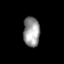
Tissue: lung
Cell type: Myeloid cells
Senescence score: 0.5542
Nuclear area (px): 481
Mean DAPI intensity: 152.617